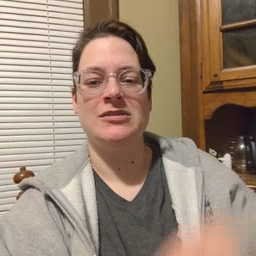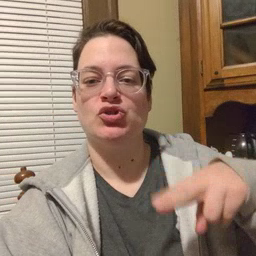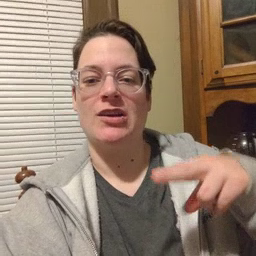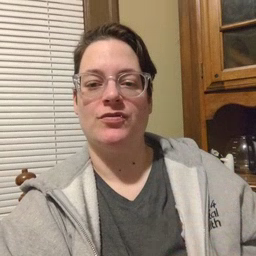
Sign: chair